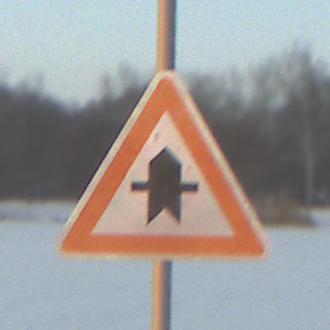
Verkehrszeichen: Vorfahrt
Umgebung: Outdoor, Nature
Tageszeit: SunriseSunset
Wetter: PartlyCloudy
Licht: Natural
Jahreszeit: NotSpecified
Kontrast: LowContrast